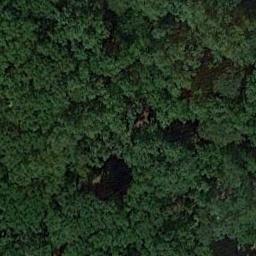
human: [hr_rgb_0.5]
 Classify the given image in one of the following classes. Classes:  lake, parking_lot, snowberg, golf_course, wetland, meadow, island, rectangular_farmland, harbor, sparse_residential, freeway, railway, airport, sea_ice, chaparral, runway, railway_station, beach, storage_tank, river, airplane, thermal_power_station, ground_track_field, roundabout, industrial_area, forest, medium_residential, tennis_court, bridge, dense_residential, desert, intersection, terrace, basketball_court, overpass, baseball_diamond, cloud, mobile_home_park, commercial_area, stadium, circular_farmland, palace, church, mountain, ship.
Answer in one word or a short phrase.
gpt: forest